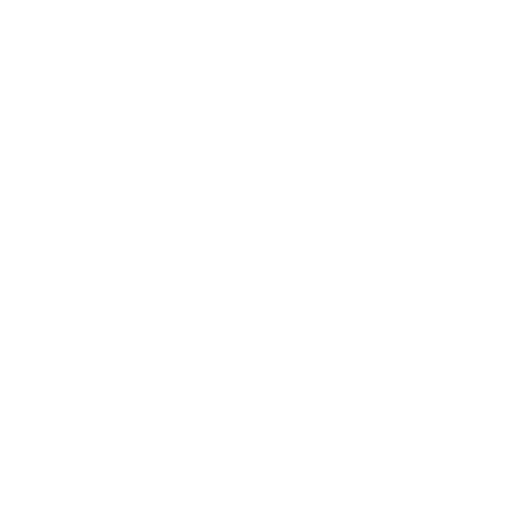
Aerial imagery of island in Oregon named North Rock containing only open water